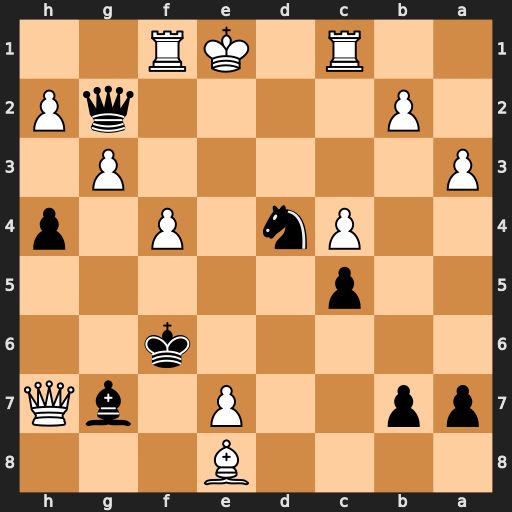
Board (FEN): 4B3/pp2P1bQ/5k2/2p5/2Pn1P1p/P5P1/1P4qP/2R1KR2
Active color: b
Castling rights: -
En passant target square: -
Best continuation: Qe2#